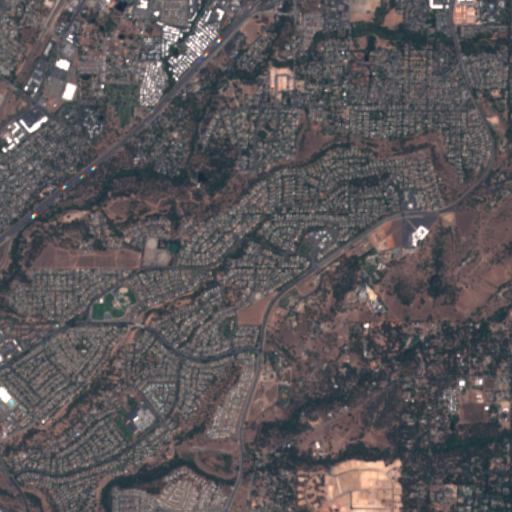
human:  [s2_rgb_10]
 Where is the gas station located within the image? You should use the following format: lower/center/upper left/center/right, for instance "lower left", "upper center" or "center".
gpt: The gas station is located in the upper center of the image.
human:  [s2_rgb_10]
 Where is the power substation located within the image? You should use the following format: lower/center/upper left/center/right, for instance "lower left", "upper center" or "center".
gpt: The power substation is located in the upper left of the image.
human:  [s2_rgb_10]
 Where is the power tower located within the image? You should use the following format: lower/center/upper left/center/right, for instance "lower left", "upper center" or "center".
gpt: The power tower is located in the upper left of the image.
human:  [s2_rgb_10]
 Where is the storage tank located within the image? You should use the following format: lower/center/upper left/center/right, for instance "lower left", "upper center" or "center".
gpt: The storage tank is located in the center left of the image.
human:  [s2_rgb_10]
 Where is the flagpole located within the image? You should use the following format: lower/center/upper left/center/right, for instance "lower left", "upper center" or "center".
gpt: The flagpole is located in the center of the image.
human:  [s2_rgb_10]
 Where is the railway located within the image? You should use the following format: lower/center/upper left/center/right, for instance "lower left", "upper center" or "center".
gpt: The railway is located in the left of the image.
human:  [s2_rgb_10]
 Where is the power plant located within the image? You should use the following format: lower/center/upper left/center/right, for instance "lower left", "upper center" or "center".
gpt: There is no power plant in the image.